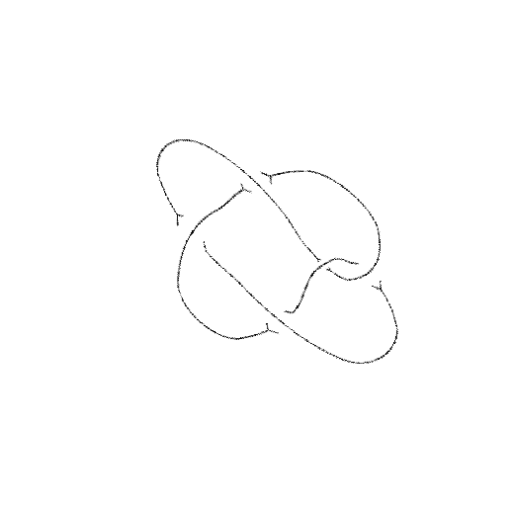
Crossing number: 5